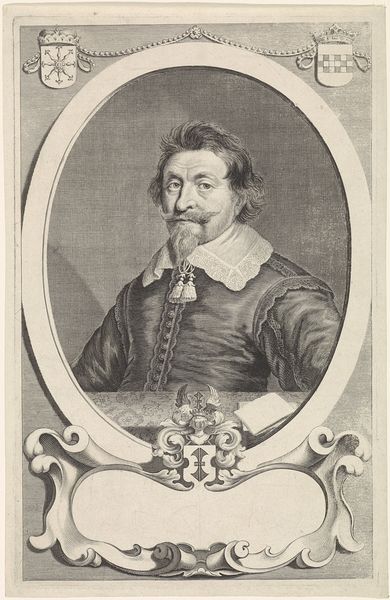
Titel: Portret van Winand ab Heimbach
Künstler: Theodor Matham
Standort: Amsterdam
Institution: Rijksmuseum
Schlagwörter: mann, frankreich, frisur, haar, mund, nase, profil, tisch, blick, ornament, alt, bart, arme, augen, kleidung, kragen, rahmen, spitze, bild, bildnis, holland, niederlande, portrait, porträt, feld, gewand, haare, bruststück, kinn, krone, oval, papier, kette, grafik, spitz, büste, dekor, knöpfe, knopfleiste, oberkörper, buch, zettel, medaillon, druck, druckgraphik, radierung, stich, wappen, brief, trottel, trotteln, schatulle, emblem, kupferstich, verzeirung, weißer kragen, würdevoll, kassette, rollwerk, musketier, bommeln, 1900, 1800, barockes ornament